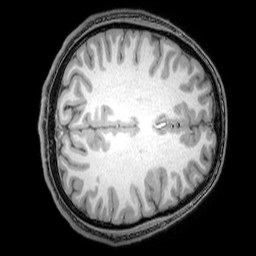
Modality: T1w
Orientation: axial
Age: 21
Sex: male
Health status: healthy
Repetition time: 0.081 s
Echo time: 0.037 s